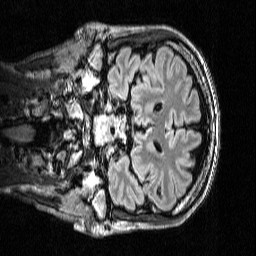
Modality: FLAIR
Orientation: coronal
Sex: female
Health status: ill
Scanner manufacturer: siemens
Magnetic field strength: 3 T
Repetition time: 7 s
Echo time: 0.372 s